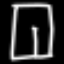
Label: pants